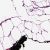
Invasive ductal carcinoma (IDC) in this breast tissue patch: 0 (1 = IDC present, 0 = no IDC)